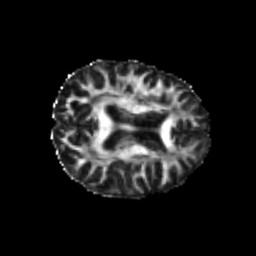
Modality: FA
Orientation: axial
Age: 24
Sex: female
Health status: healthy
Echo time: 0.074 s